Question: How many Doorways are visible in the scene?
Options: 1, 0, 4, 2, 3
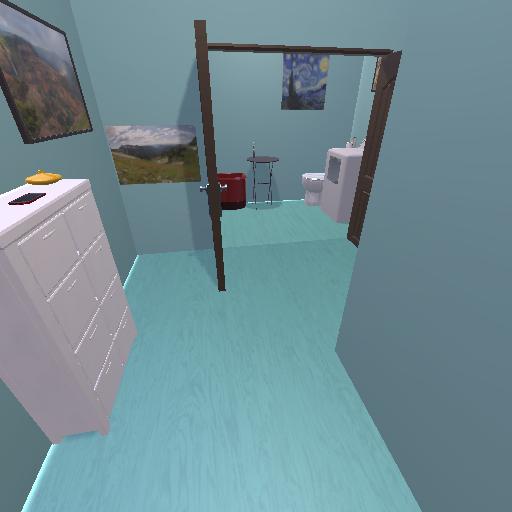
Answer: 1